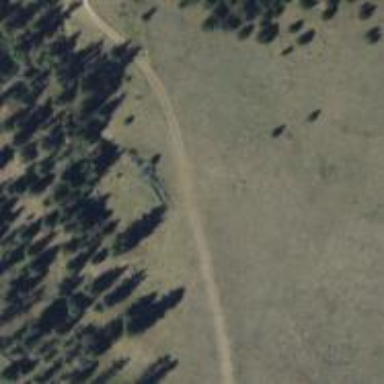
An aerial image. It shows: Route consisting of track trail managed by the U.S. Forest Service. The trail type is STANDARD/TERRA TRAIL.